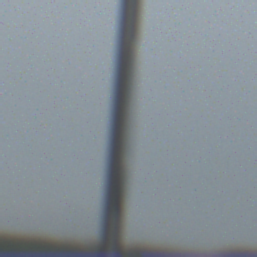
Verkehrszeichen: VorgeschriebeneVorbeifahrtLinks
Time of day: Midday
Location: Roofed (Beach)
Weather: Overcast
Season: NotSpecified
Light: Natural